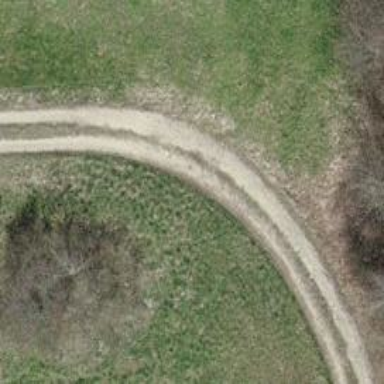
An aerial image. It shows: Track with grade2 tracktype.